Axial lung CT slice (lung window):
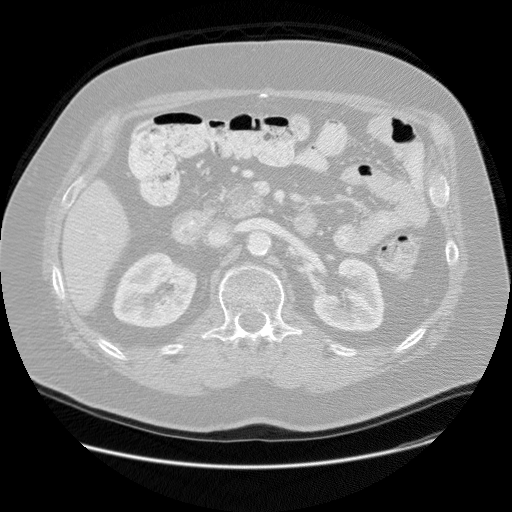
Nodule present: no